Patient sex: M
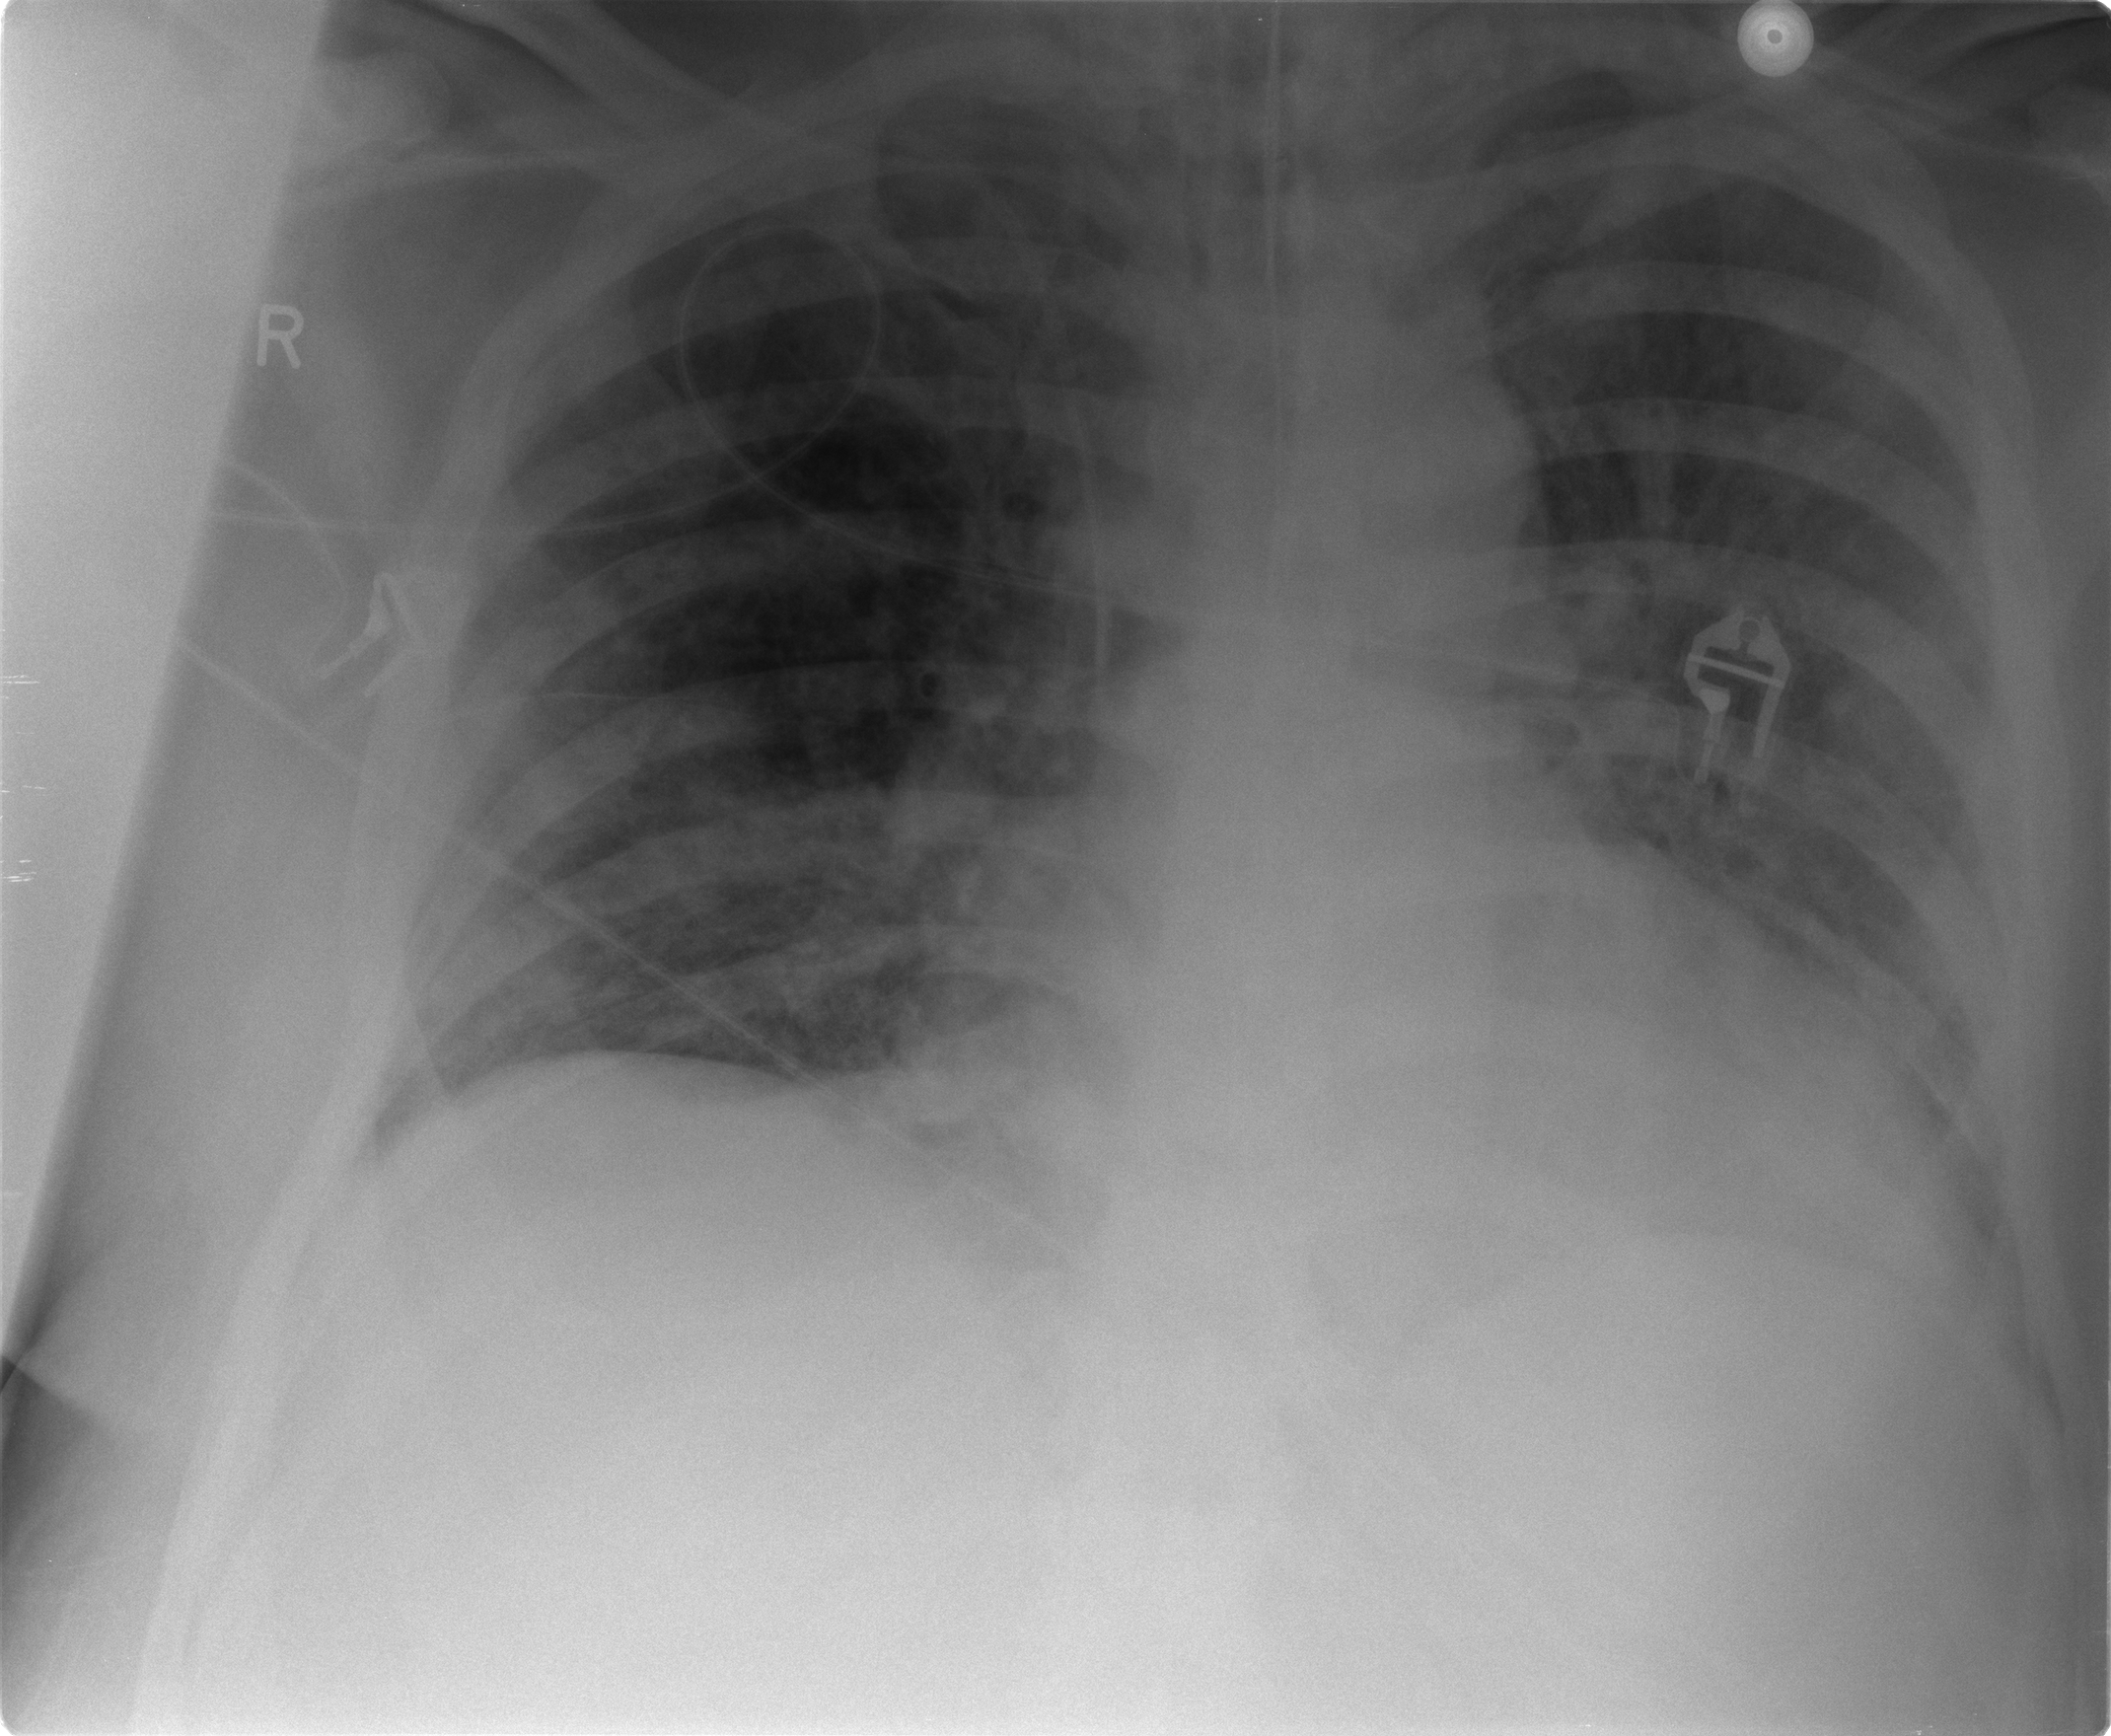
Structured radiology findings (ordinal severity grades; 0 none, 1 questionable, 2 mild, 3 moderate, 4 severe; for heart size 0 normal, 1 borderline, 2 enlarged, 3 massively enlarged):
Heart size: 2
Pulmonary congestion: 2
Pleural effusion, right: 2
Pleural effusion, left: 2
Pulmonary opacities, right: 3
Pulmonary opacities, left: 4
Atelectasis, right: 2
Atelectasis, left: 2